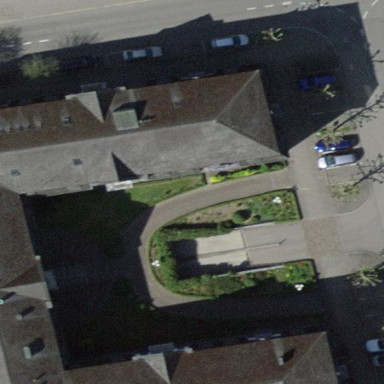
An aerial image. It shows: Building with mansard roof design.